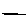
Label: line